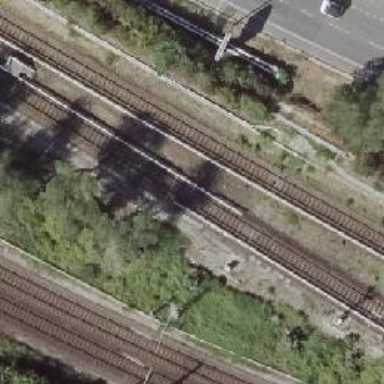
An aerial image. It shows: Electrified light rail railway.